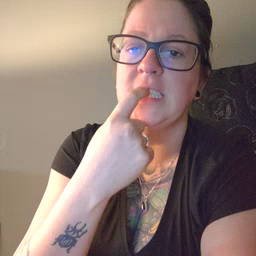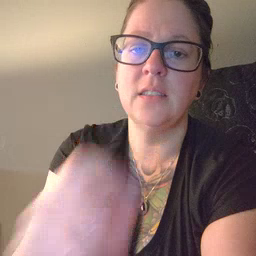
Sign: glasswindow